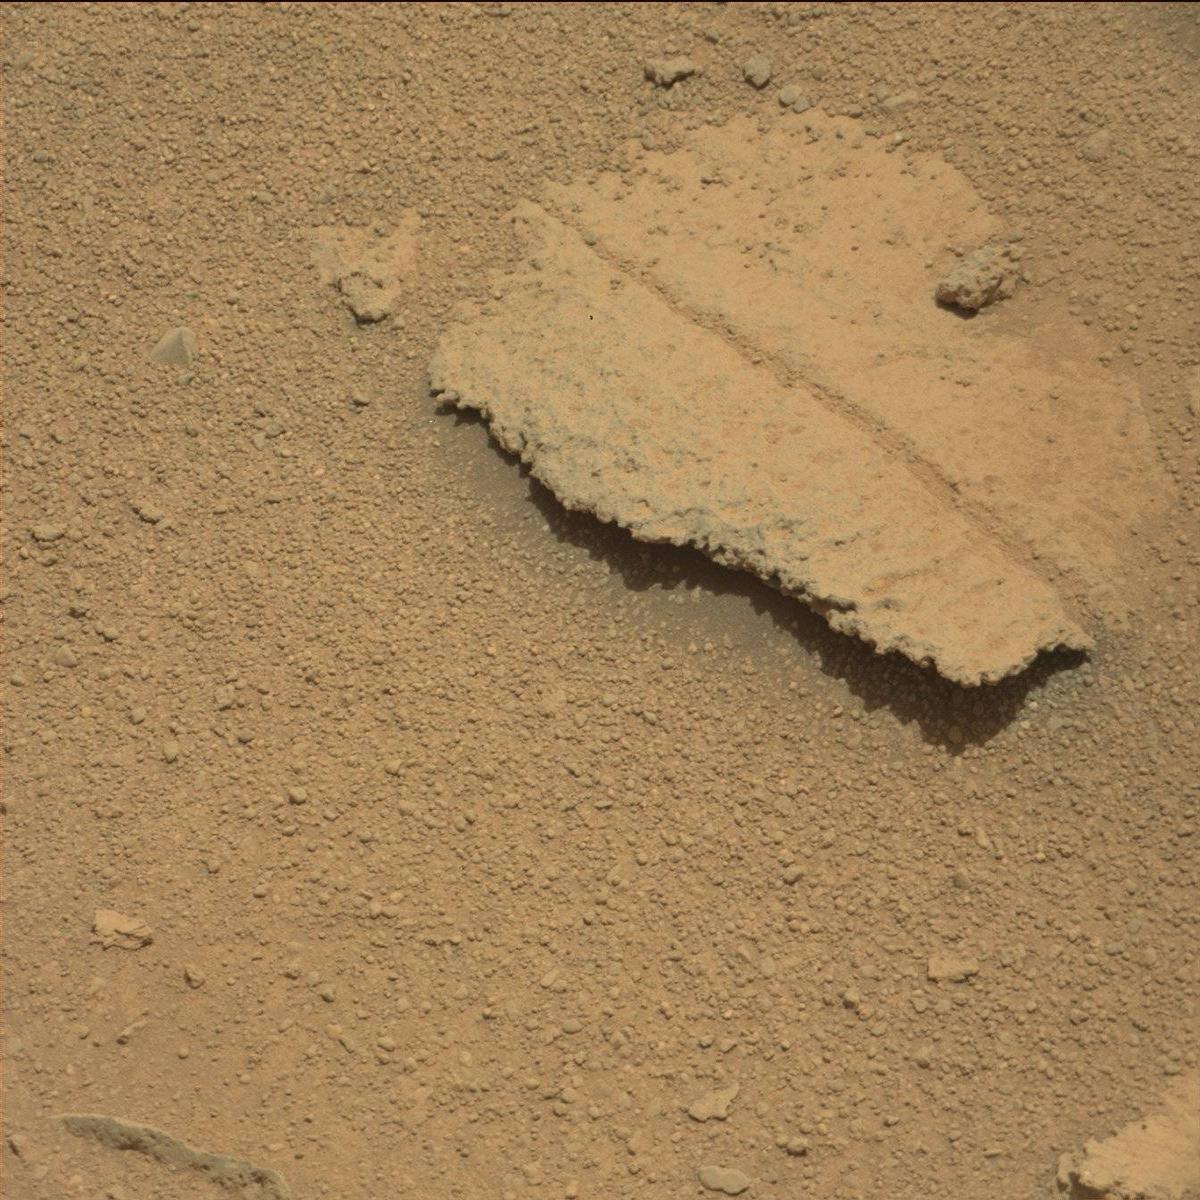
Terrain classes present: Bedrock, Rock, Sand / Soil